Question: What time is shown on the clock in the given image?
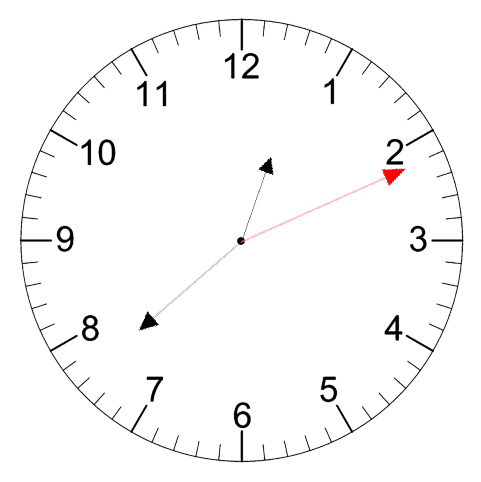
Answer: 12:38:11